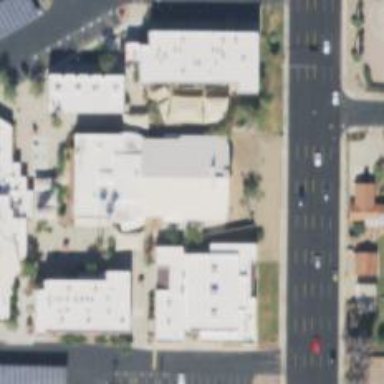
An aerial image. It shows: School.